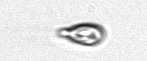
Label: Cryptophyta